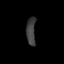
Tissue: skin
Cell type: Others
Senescence score: 0.7508
Nuclear area (px): 254
Mean DAPI intensity: 62.157